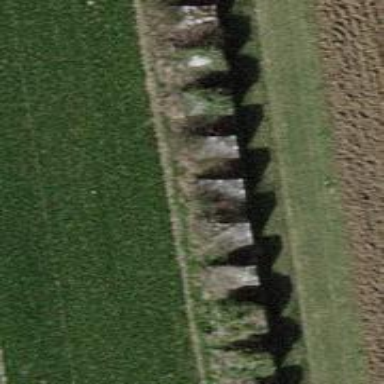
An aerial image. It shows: Block barrier.